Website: apple
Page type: address-validator
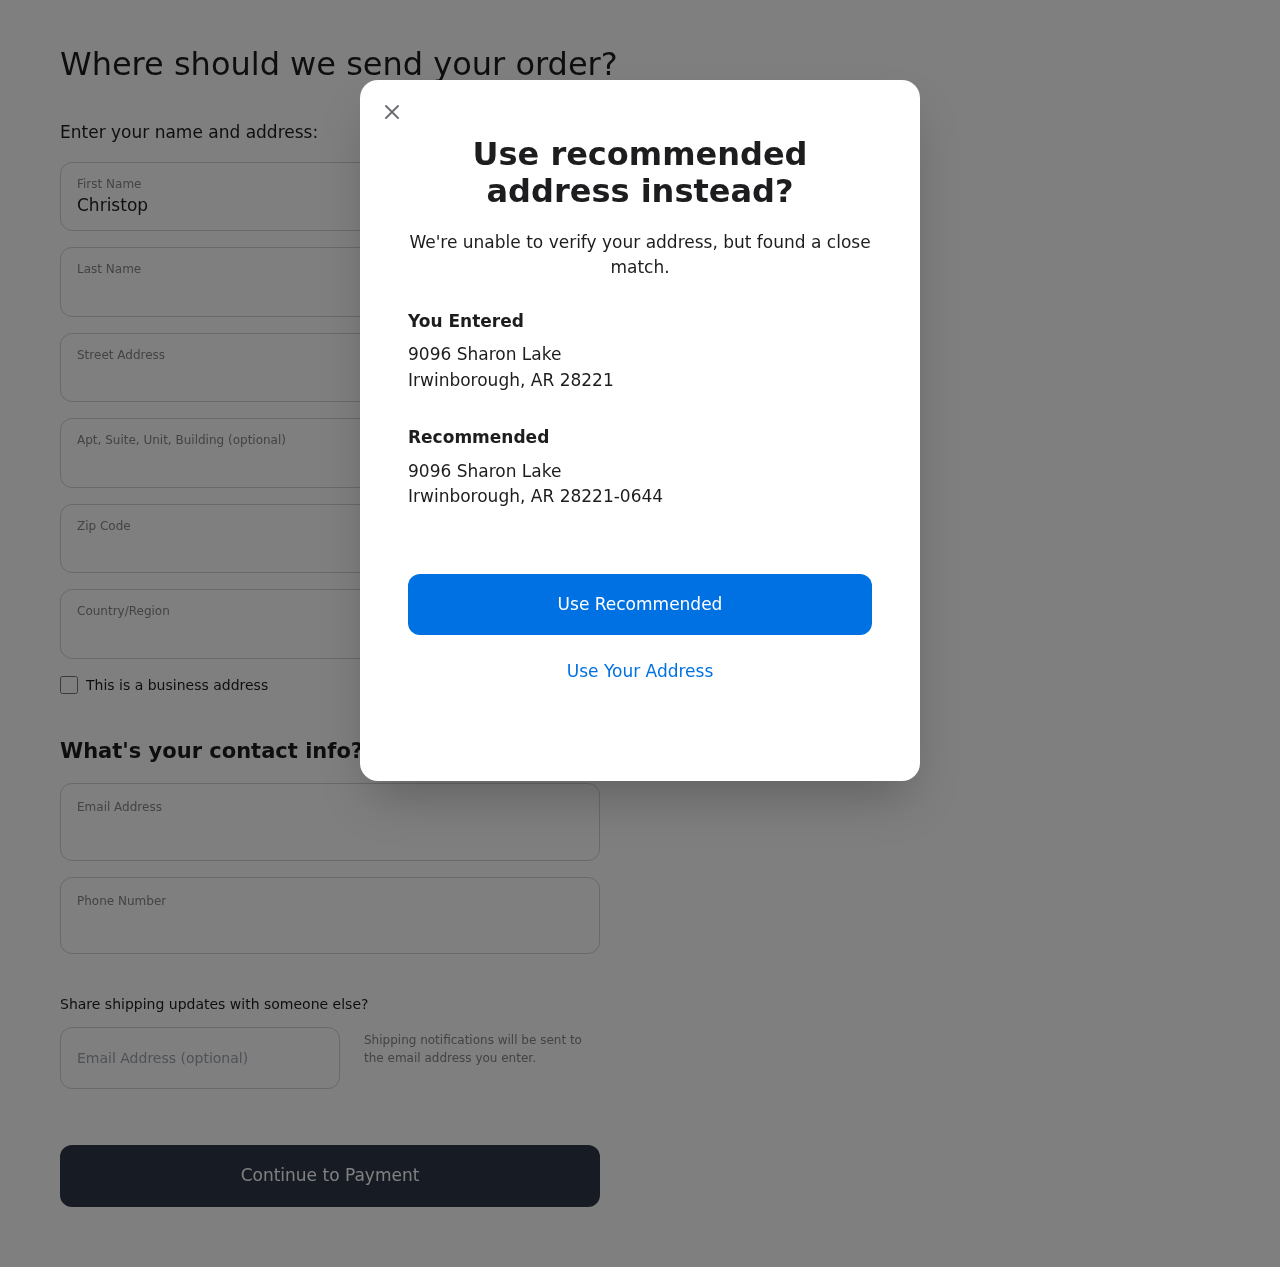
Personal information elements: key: PII_CITY
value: Irwinborough
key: PII_COUNTRY
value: United States
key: PII_EMAIL
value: christopherharrison@gmail.com
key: PII_FIRSTNAME
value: Christopher
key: PII_GIFT_EMAIL
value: jeffrey.maldonado@hotmail.com
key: PII_LASTNAME
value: Harrison
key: PII_PHONE
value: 5888547281
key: PII_POSTCODE
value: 28221
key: PII_POSTCODE_FULL
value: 28221-0644
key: PII_STATE_ABBR
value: AR
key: PII_STREET
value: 9096 Sharon Lake
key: PII_CITY2
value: Irwinborough
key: PII_STATE_ABBR2
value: AR